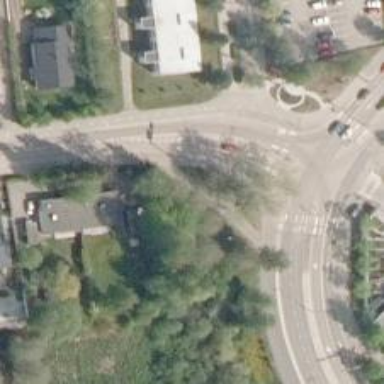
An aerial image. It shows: Asphalt cycleway.